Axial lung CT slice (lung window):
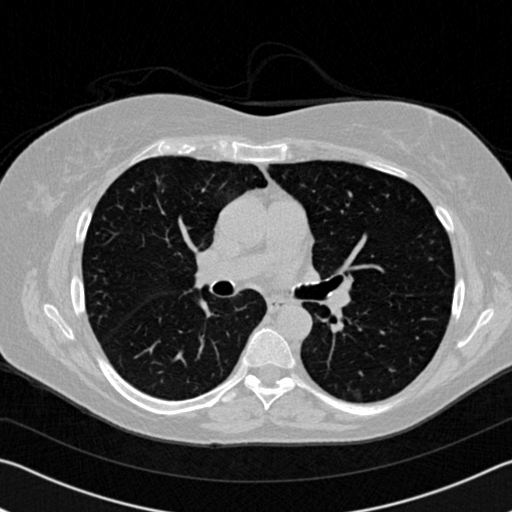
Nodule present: no